Question: I am trying to plot the results of a hierarchical clustering in 'R' as a dendrogram, with rectangles identifying clusters.
The following code does the trick for a vertical dendrogram, but for a horizontal dendrogram, ('horiz=TRUE'), the rectangles are not drawn. Is there any way to do the same for horizontal dendrograms too.
'''
library("cluster")
dst <- daisy(iris, metric = c("gower"), stand = FALSE)
hca <- hclust(dst, method = "average")
plot(as.dendrogram(hca), horiz = FALSE)
rect.hclust(hca, k = 3, border = "red")
'''
Moreover I would like to plot a line to cut the tree at a desired distance value. How to plot that in R. The 'cutree' function returns the clusters, but is it possible to plot it as well.
'''
cutree(hca, k = 3)
'''
The desired output that I am looking for is like this.

How to get this done in R?
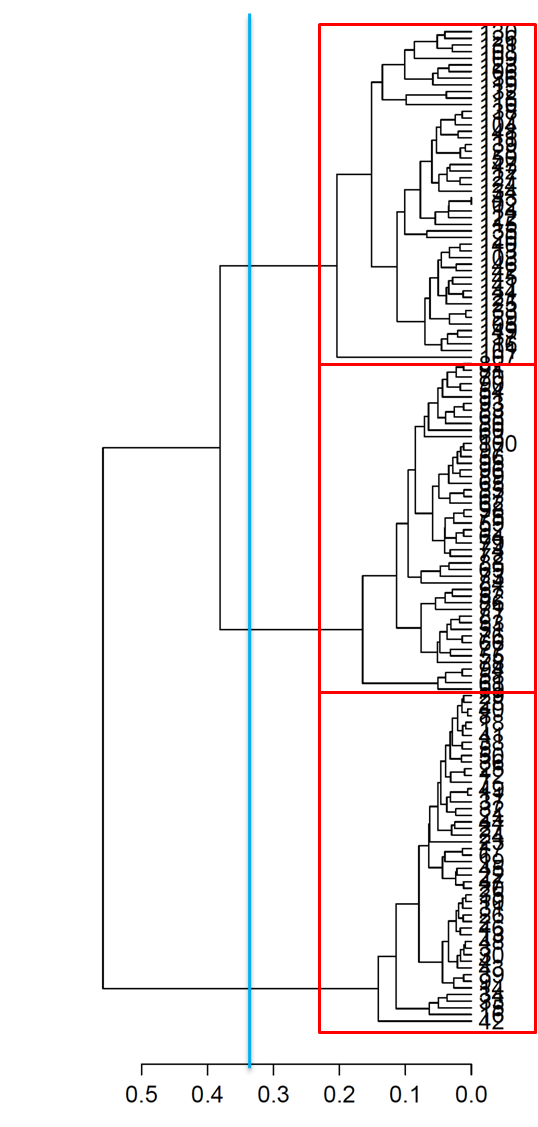
Answer: Both jlhoward and Backlin answers are good.
What you could also try is using the <URL>
Here is a simple example for how you would get the same result as in the above examples (with an added bonus of colored branches, just for fun):
'''
install.packages("dendextend")
install.packages("dendextendRcpp")
library("dendextend")
library("dendextendRcpp")
# using piping to get the dend
dend <- iris[,-5] %>% dist %>% hclust %>% as.dendrogram
# plot + color the dend's branches before, based on 3 clusters:
dend %>% color_branches(k=3) %>% plot(horiz=TRUE, main = "The dendextend package
Gives extended functionality to R's dendrogram object")
# add horiz rect
dend %>% rect.dendrogram(k=3,horiz=TRUE)
# add horiz (well, vertical) line:
abline(v = heights_per_k.dendrogram(dend)["3"] + .6, lwd = 2, lty = 2, col = "blue")
'''